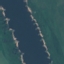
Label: River